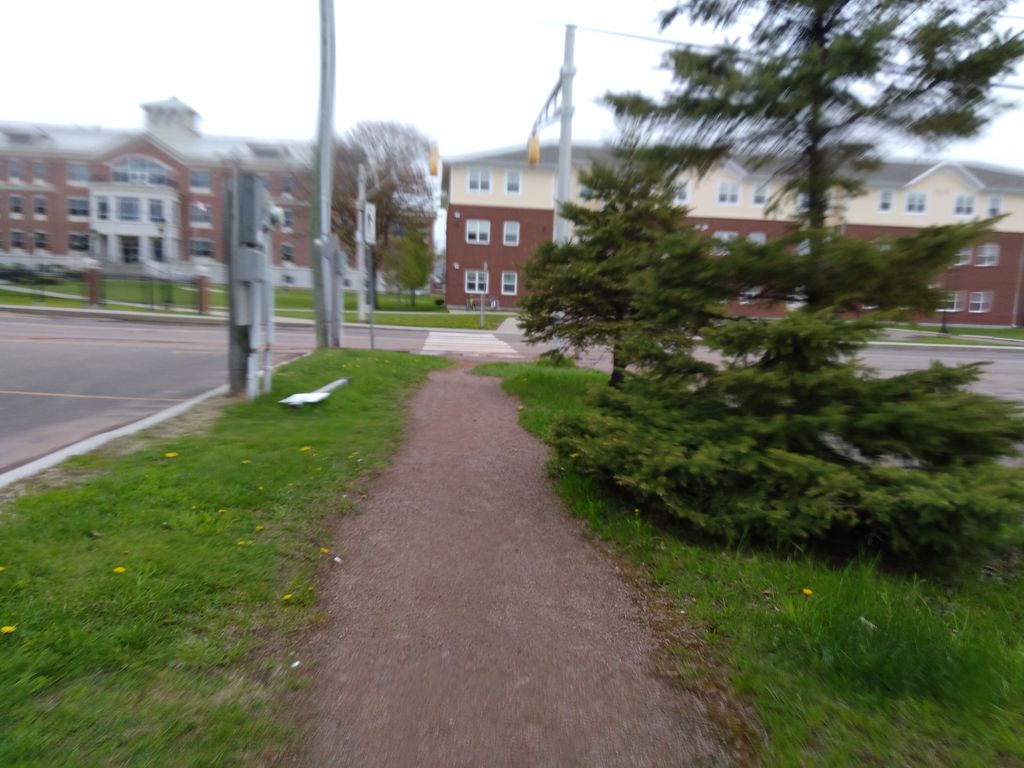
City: charlottetown